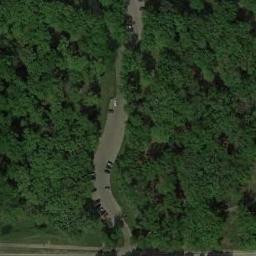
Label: forest